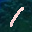
Label: 1